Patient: sex F, age 58
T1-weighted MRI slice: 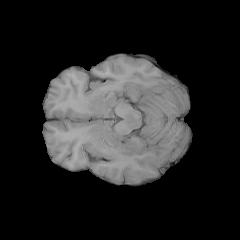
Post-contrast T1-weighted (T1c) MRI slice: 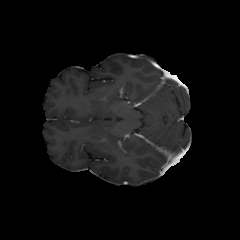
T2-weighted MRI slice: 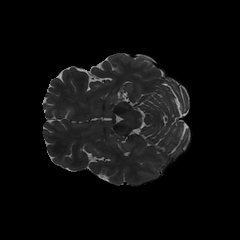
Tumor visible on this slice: no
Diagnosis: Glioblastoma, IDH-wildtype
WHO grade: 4